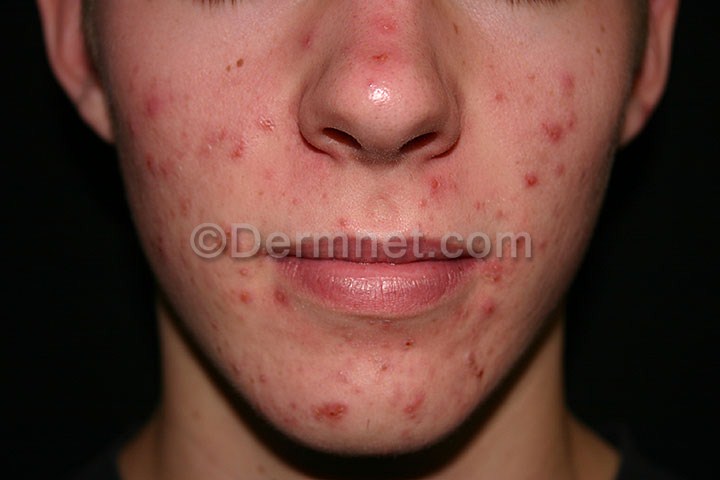
Disease: Acne and Rosacea Photos